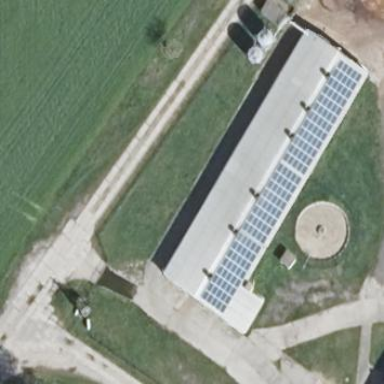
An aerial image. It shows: Gabled farm auxiliary building with grey roof. The roof is oriented along the structure.